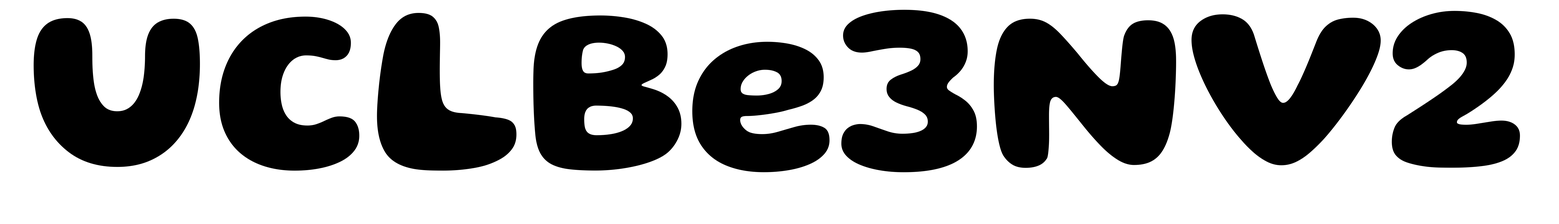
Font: Gluten_Bold